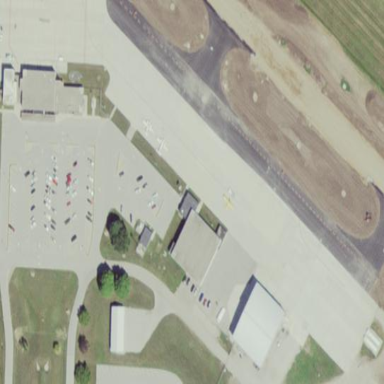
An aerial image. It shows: Apron at the airport.